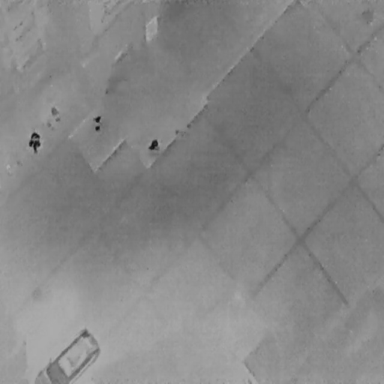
There are five objects shown in the infrared image, including three People, a Bicycle, and a Car.